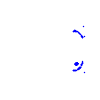
Particle: proton